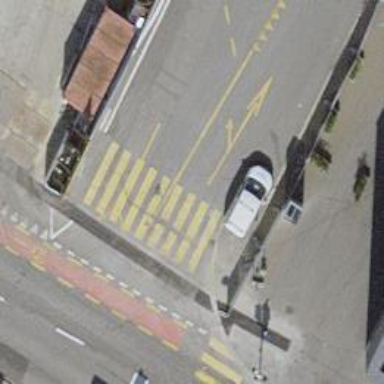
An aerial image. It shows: Uncontrolled crossing with pedestrian island.